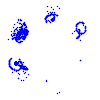
Particle: pion